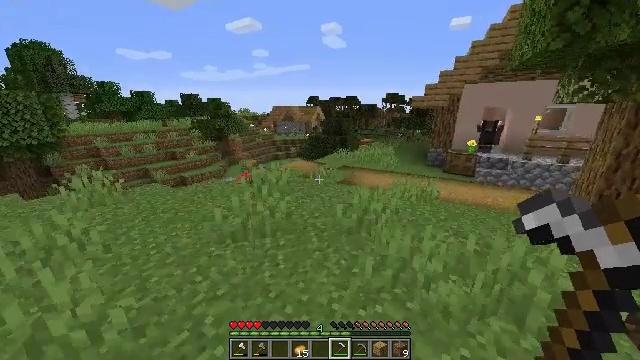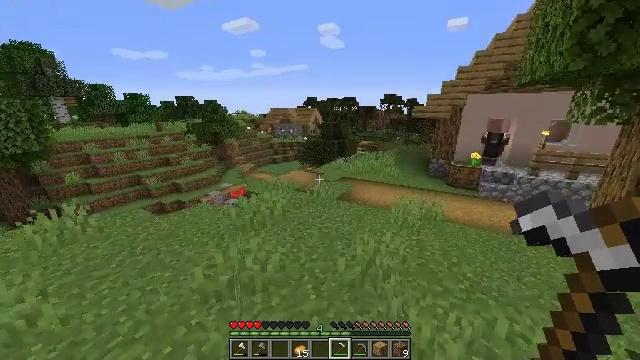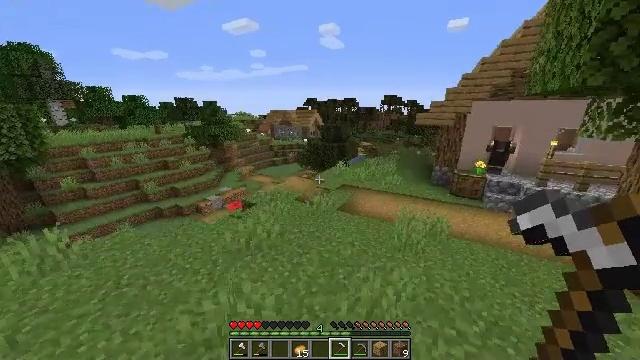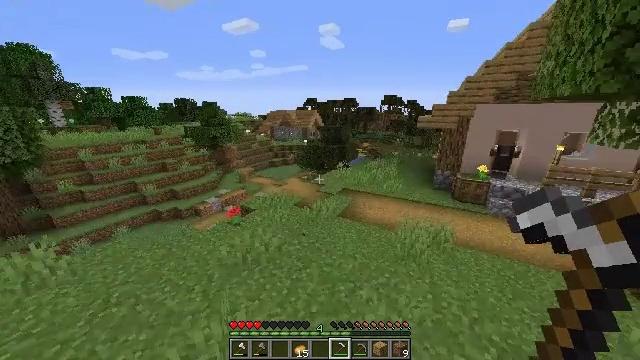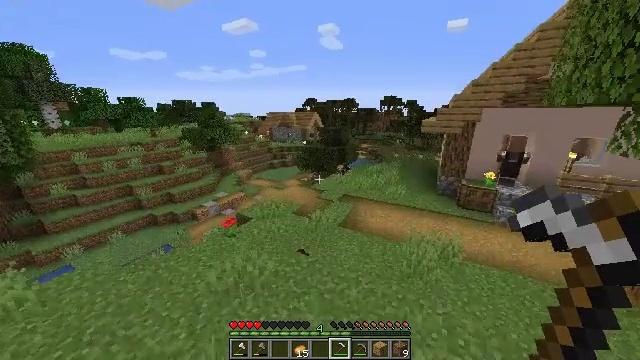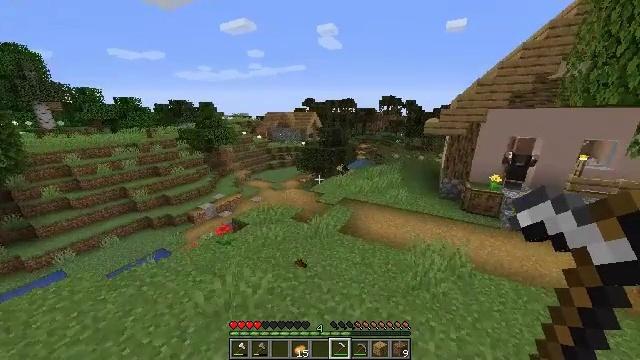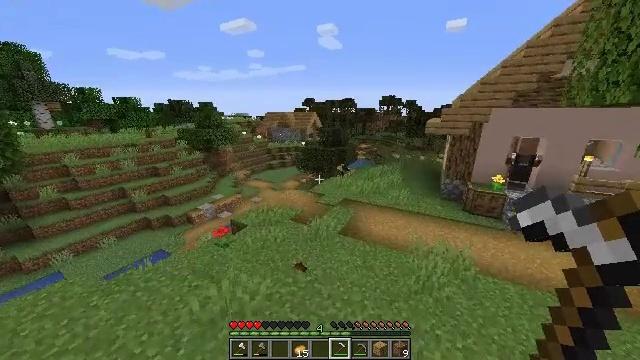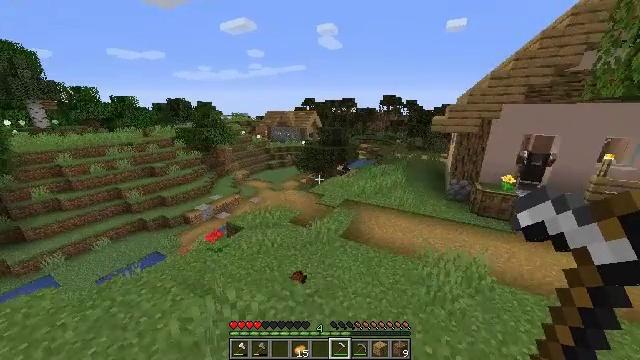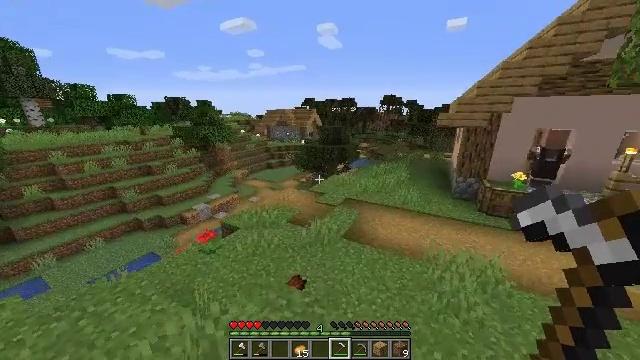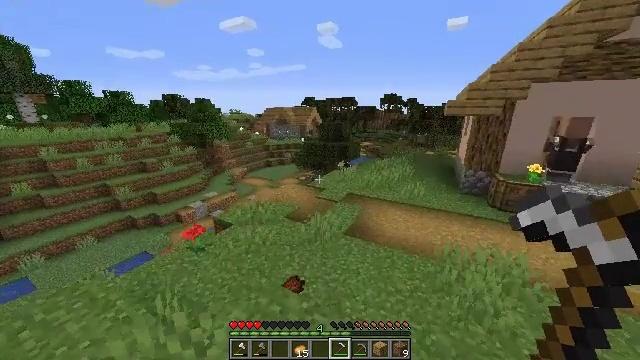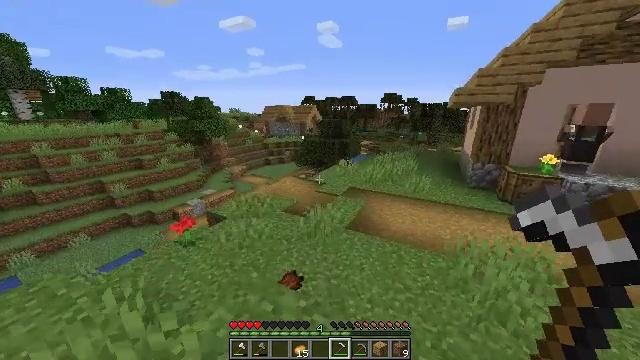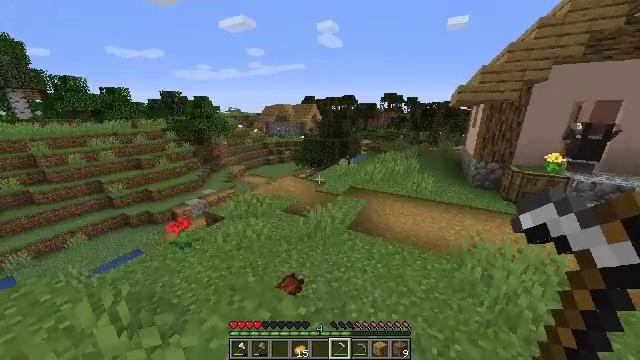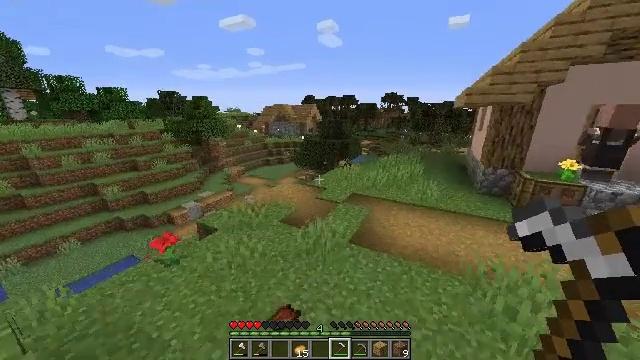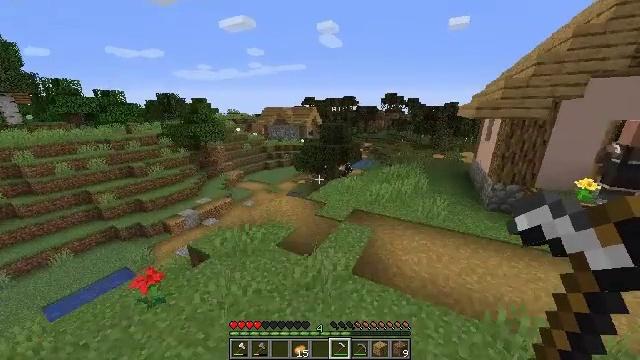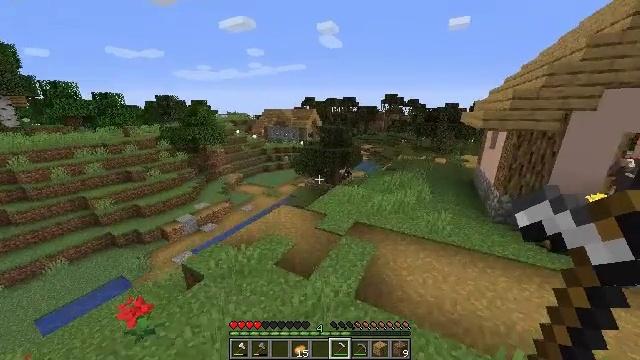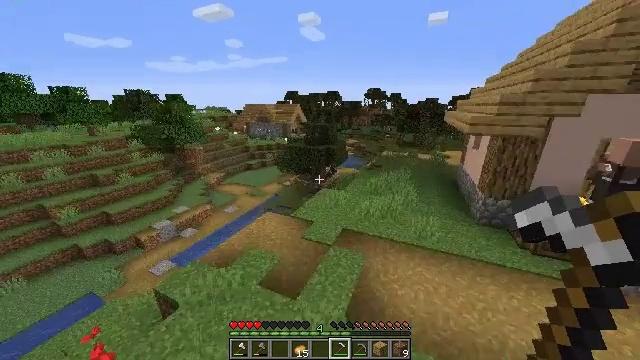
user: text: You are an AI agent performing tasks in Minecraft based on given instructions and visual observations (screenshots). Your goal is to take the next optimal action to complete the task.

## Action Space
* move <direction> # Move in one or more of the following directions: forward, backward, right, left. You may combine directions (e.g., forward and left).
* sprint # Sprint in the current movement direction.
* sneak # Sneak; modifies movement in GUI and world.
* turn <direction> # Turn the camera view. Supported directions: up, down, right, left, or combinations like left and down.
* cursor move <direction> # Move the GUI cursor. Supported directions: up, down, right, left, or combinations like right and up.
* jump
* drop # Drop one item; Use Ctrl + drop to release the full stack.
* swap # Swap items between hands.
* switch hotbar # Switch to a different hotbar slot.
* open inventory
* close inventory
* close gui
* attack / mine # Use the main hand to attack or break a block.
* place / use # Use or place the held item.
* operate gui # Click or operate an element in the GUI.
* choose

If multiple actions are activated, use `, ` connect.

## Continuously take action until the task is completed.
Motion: motion action
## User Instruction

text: Collect the bee nest for honey.
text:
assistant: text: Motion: move forward, sprint, jump
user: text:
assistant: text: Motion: move forward, sprint, jump
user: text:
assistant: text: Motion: move forward, sprint, jump
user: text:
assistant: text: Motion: move forward, sprint, jump
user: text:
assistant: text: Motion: move forward, sprint, jump
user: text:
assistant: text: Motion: move forward, sprint, jump
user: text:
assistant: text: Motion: move forward, sprint, jump
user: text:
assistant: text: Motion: move forward, sprint, jump
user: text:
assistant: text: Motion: move forward, sprint, jump
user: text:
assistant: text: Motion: move forward, sprint, jump
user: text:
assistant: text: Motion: move forward, sprint, jump
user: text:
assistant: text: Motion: move forward, sprint, jump
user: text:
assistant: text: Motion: move forward, sprint, jump
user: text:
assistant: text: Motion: move forward, sprint, jump
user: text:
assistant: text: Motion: move forward, sprint, turn right and down, jump
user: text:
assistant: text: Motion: move forward, sprint, turn right and down, jump
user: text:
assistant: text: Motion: move forward, sprint, turn right, jump
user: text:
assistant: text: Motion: move forward, sprint, turn right, jump
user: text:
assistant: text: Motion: move forward, sprint, turn right, jump
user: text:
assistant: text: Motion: move forward, sprint, jump
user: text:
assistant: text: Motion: move forward, sprint, turn right, jump
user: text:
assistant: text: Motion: move forward, sprint, jump
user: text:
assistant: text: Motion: move forward, sprint, jump
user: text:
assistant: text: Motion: move forward, sprint, jump
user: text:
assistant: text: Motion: move forward, sprint, jump
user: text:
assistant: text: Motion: move forward, sprint, jump
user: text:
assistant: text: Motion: move forward, sprint, turn right, jump
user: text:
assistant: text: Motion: move forward, sprint, jump
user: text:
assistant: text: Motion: move forward, sprint, jump
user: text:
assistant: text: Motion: move forward, sprint, jump